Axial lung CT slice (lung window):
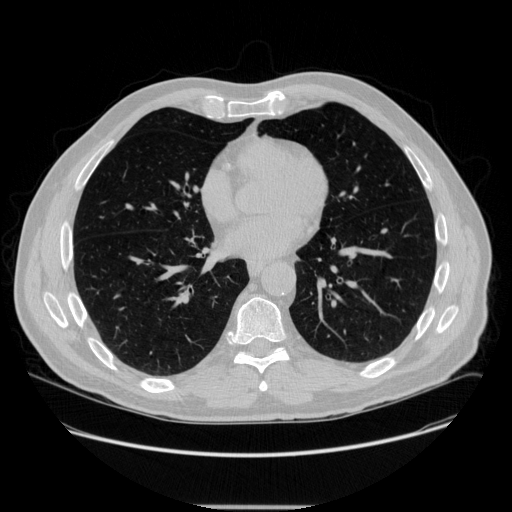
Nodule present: no